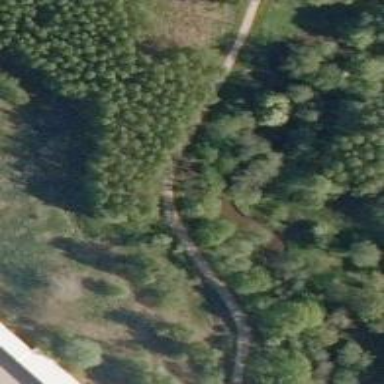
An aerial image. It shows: Nordic footway.